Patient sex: F
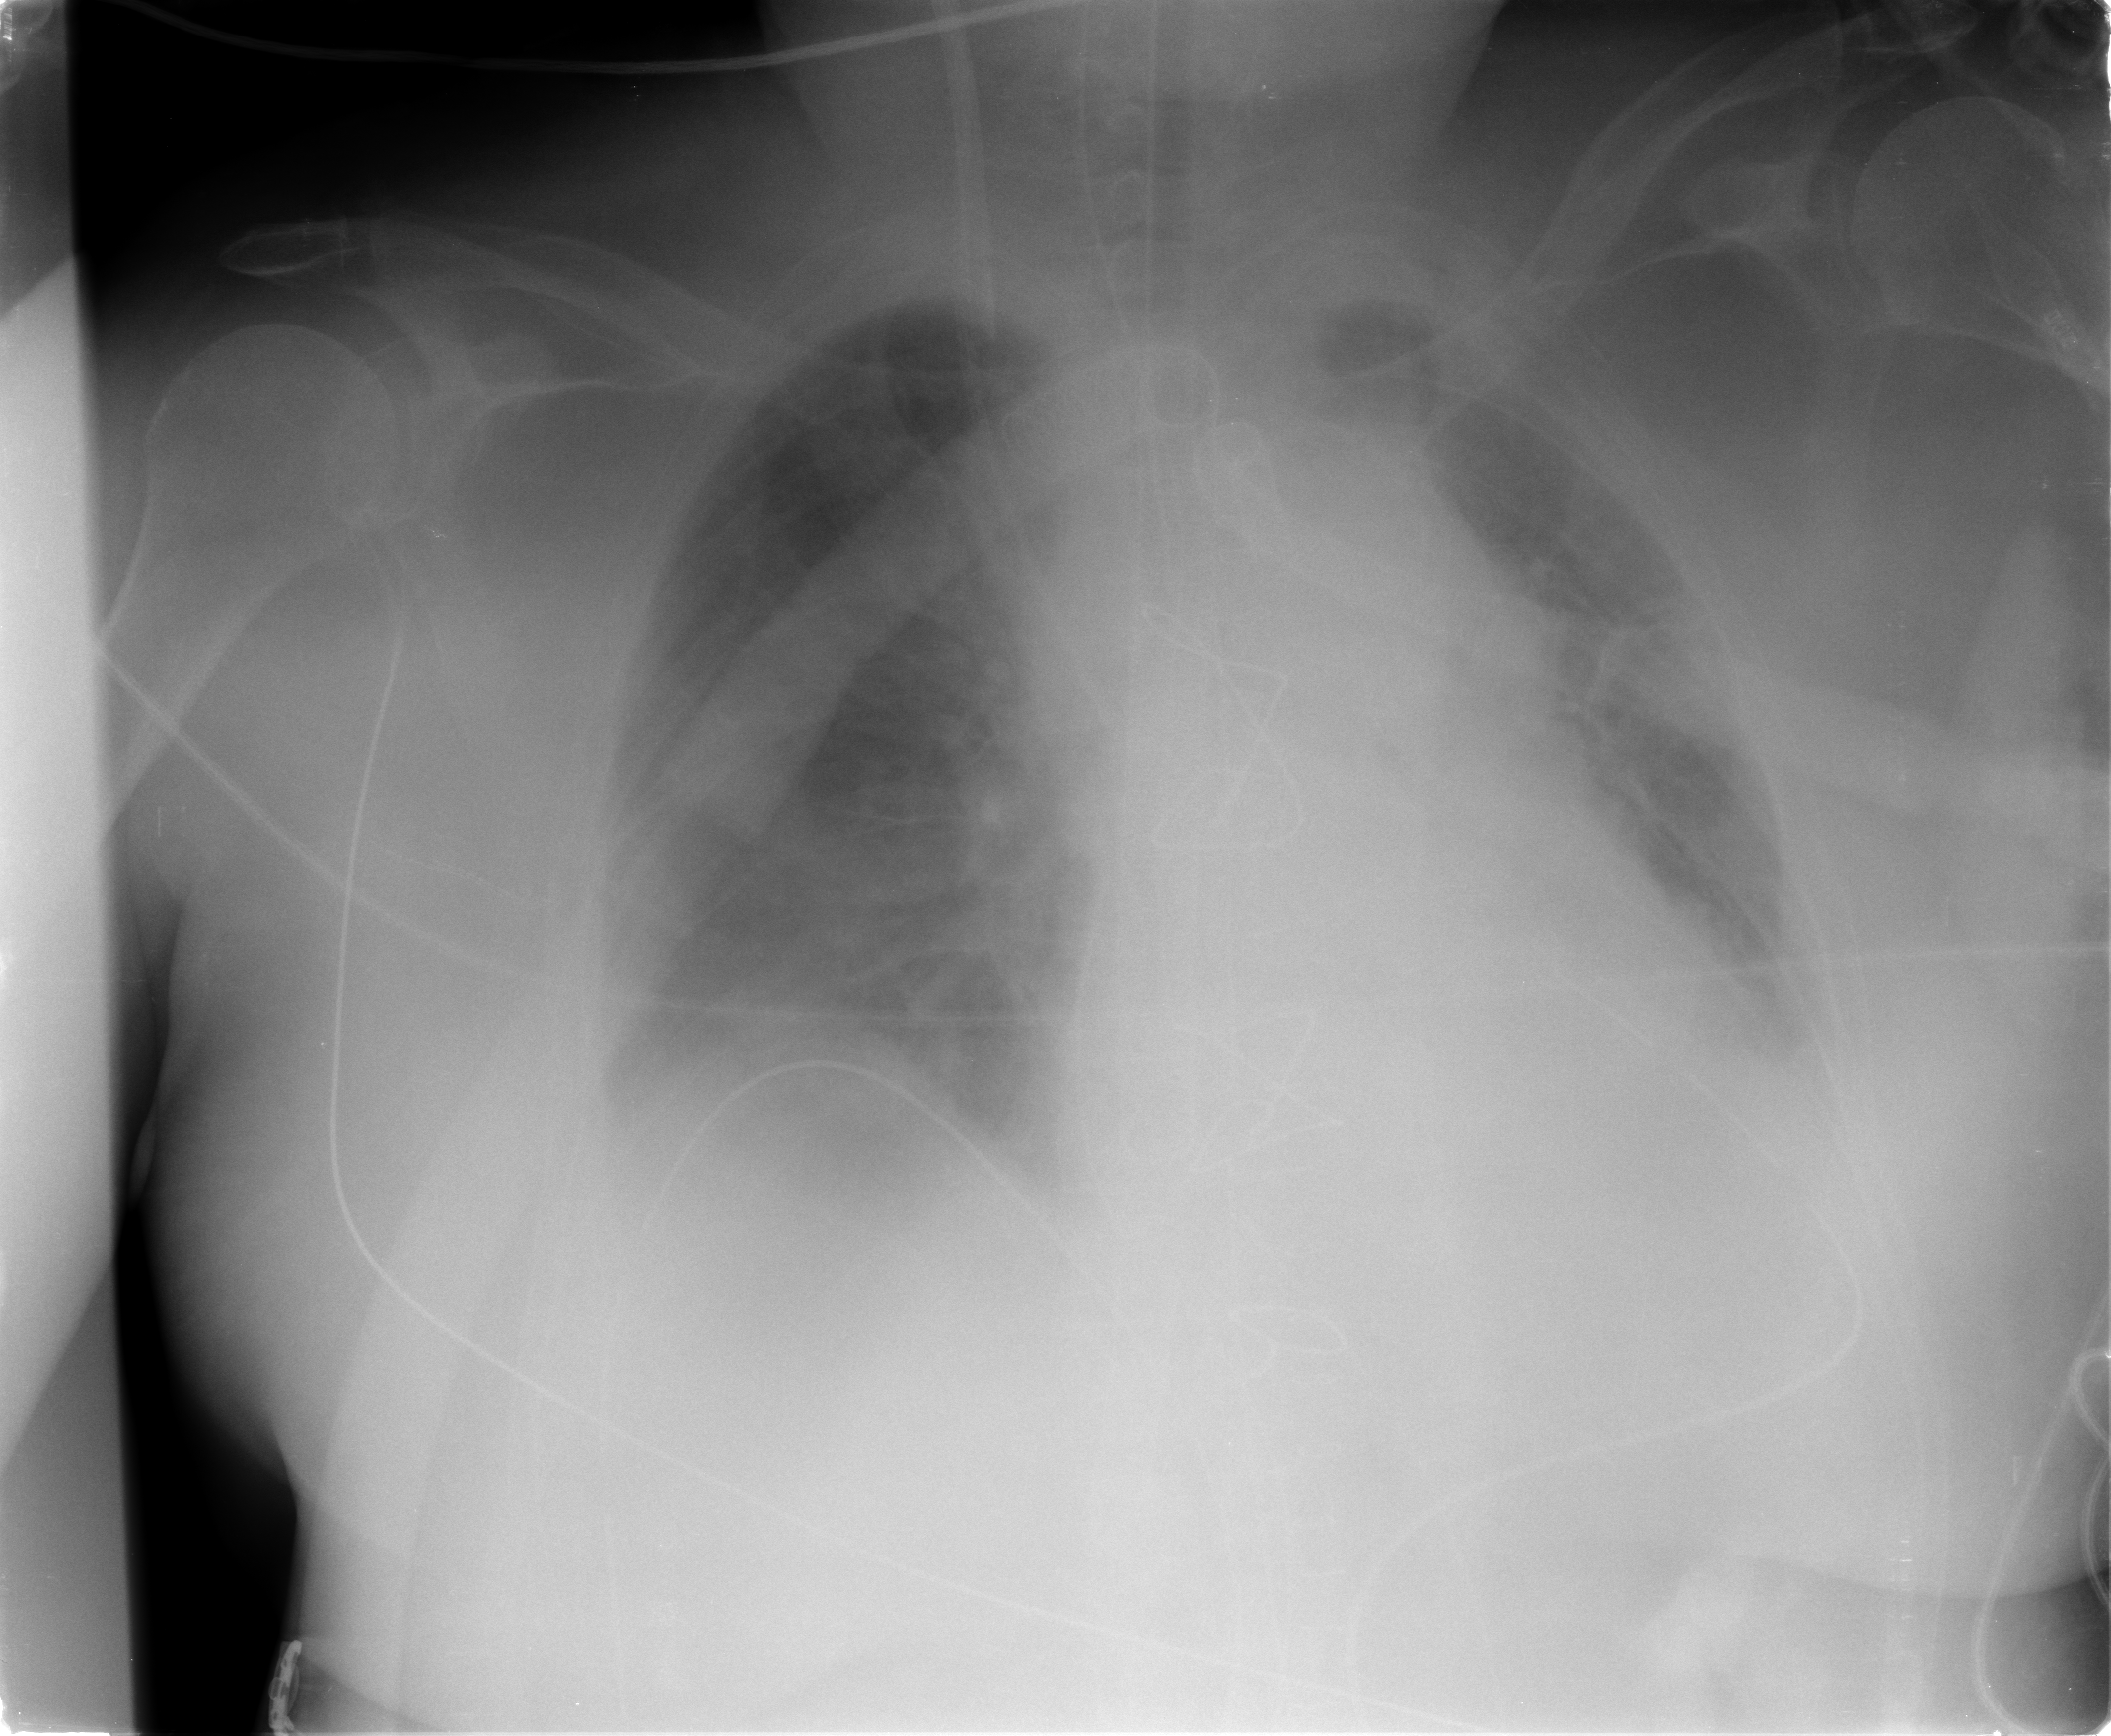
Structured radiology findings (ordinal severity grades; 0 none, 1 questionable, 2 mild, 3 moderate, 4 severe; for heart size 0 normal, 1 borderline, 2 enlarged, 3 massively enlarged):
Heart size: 0
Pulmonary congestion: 2
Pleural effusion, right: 2
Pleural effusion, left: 2
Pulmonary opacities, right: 0
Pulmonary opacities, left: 0
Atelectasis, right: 1
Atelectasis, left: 3